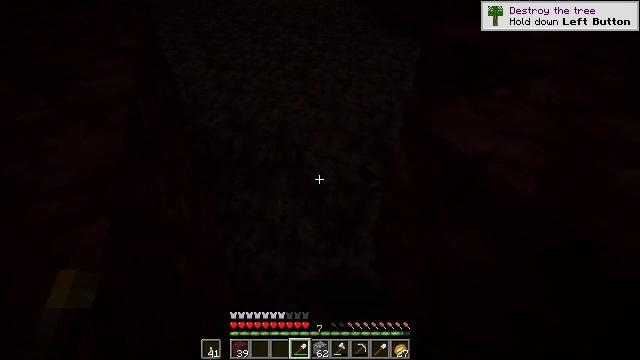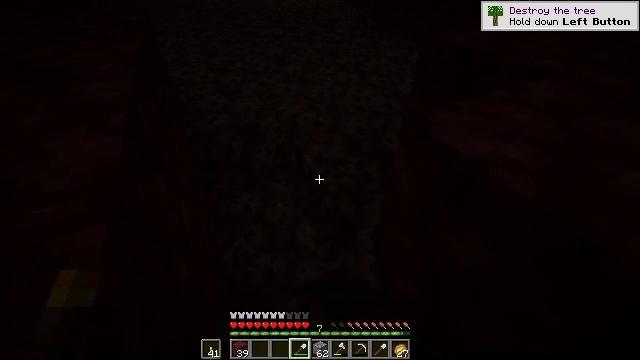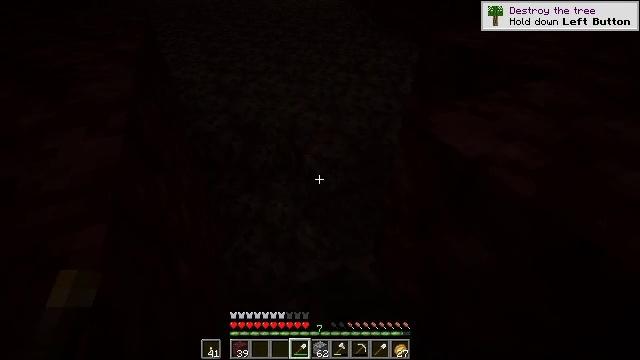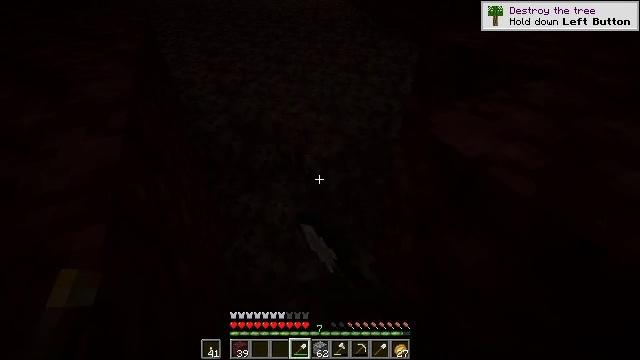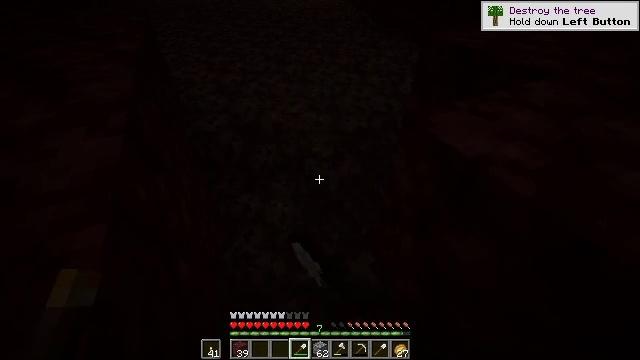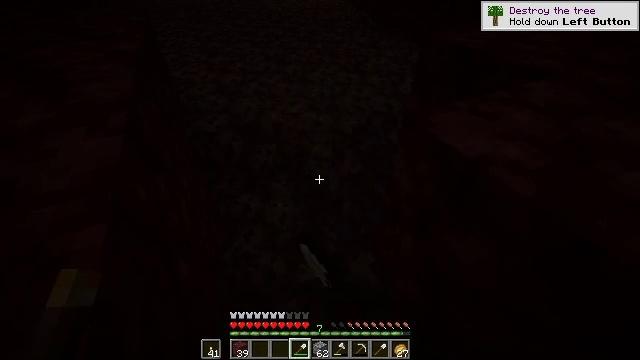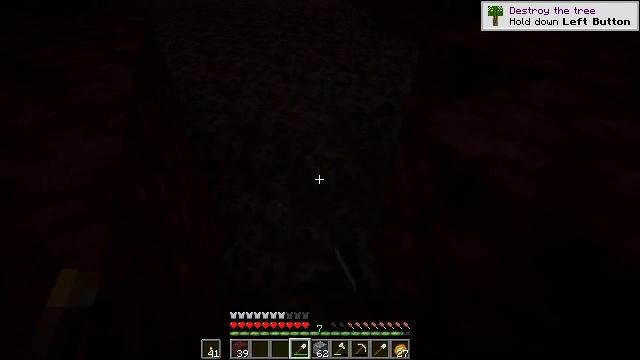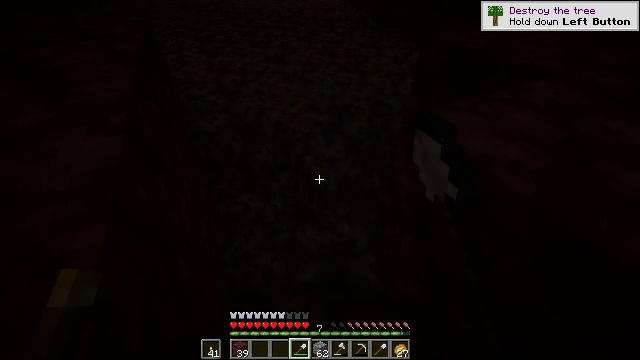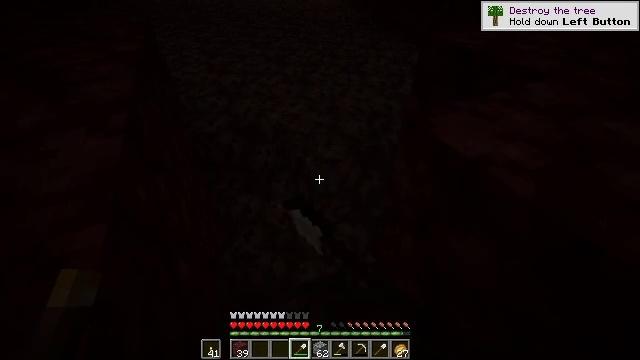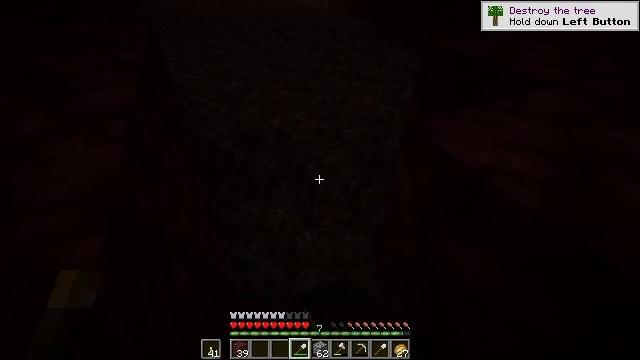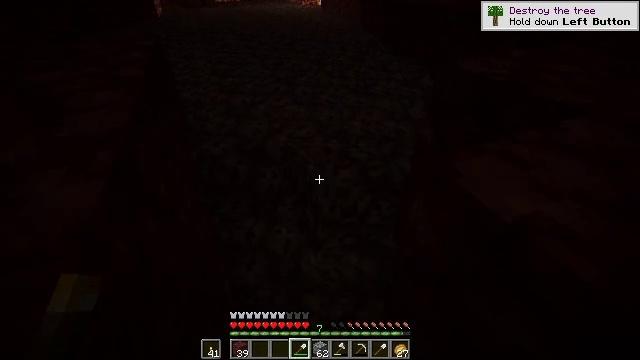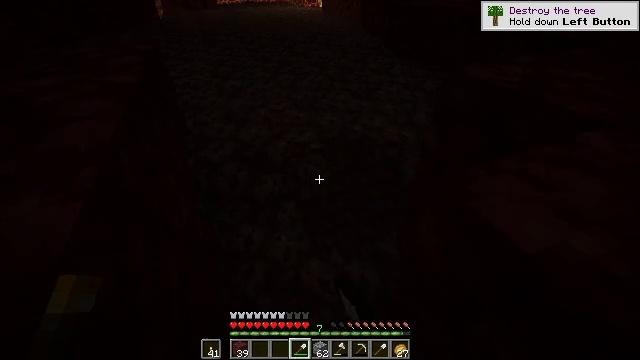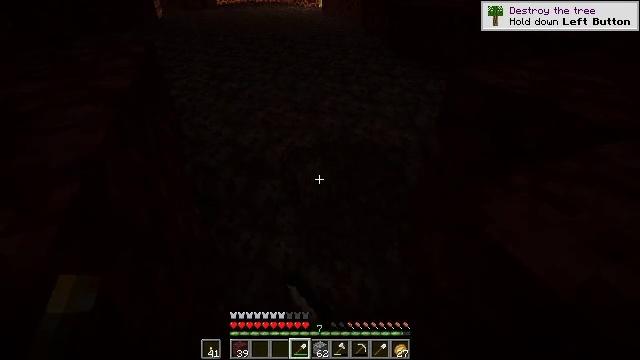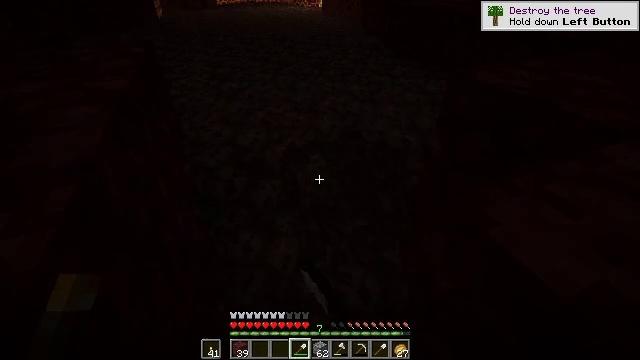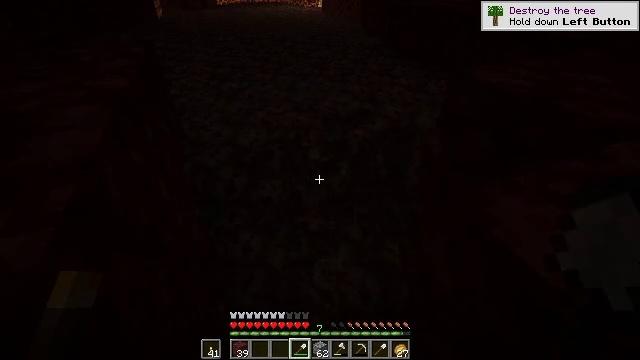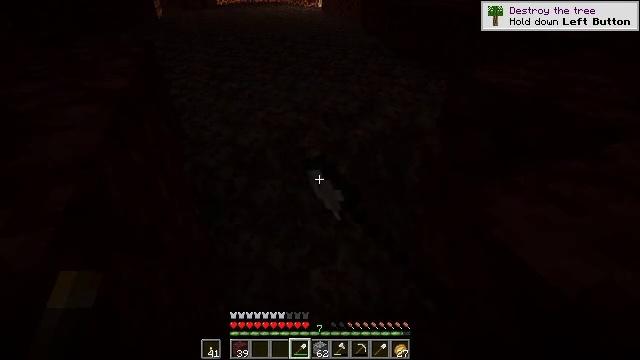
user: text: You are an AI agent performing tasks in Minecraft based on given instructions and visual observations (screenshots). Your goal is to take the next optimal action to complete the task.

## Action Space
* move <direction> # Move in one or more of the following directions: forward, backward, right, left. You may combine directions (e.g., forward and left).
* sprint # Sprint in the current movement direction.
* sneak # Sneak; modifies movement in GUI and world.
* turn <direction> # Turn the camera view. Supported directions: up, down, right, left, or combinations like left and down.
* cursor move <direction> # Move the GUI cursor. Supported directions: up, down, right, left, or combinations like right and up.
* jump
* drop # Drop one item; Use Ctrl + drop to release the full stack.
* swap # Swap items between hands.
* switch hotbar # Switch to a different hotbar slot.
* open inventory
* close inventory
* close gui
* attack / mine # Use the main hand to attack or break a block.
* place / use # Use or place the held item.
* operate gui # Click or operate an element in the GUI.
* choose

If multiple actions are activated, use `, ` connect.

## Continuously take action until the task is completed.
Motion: motion action
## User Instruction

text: Break soul sand to slow down mobs.
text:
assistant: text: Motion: attack / mine
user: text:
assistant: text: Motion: attack / mine
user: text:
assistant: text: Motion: attack / mine
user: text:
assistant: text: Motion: attack / mine
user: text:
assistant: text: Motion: attack / mine
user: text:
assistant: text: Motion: attack / mine
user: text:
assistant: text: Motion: attack / mine
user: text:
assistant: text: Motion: attack / mine
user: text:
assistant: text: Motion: move forward, turn up, attack / mine
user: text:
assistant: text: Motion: move forward, turn left and up, attack / mine
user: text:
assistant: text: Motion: move forward, attack / mine
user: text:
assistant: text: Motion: attack / mine
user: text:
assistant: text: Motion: attack / mine
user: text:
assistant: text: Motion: attack / mine
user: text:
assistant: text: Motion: attack / mine
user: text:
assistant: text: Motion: attack / mine
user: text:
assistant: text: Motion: move forward, attack / mine
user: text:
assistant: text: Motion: move forward, attack / mine
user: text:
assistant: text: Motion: move forward, attack / mine
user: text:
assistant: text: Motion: move forward, turn left and up, attack / mine
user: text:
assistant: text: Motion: move forward, turn left and up, attack / mine
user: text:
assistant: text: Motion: turn left and up, attack / mine
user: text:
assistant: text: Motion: attack / mine
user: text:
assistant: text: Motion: attack / mine
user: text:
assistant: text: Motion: attack / mine
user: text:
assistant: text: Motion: turn up, attack / mine
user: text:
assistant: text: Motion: turn left and up, attack / mine
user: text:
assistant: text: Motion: turn left and up, attack / mine
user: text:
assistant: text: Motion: turn left, attack / mine
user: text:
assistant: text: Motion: turn left, attack / mine